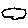
Label: cloud